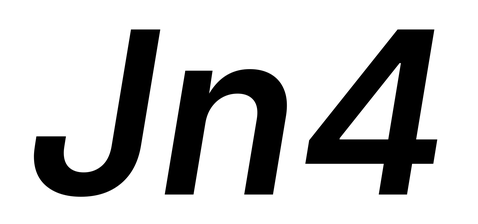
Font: Inter-Italic_SemiBold_Italic